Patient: sex M, age 26
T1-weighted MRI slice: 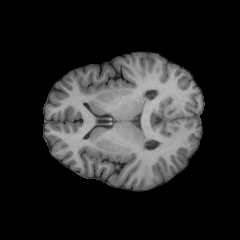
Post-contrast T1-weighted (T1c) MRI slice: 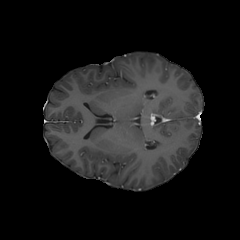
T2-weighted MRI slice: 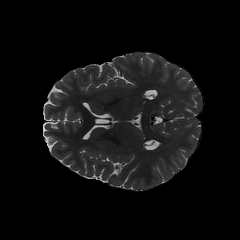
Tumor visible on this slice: no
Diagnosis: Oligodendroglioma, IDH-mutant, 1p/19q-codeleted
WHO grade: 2